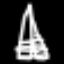
Label: The Eiffel Tower